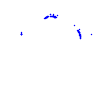
Particle: kaon